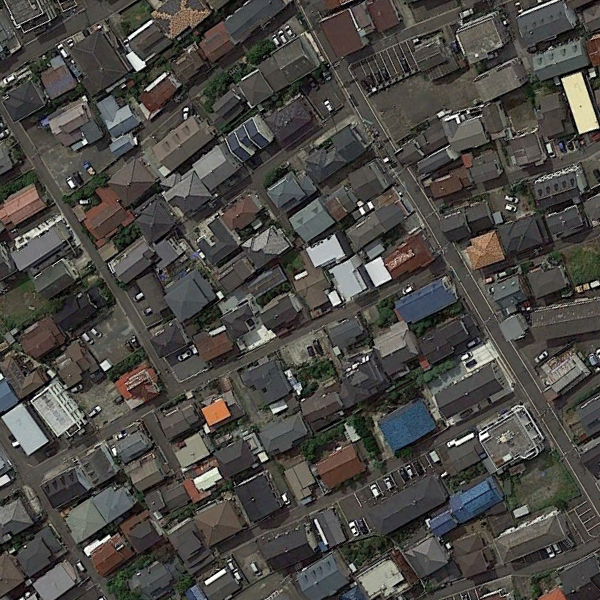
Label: DenseResidential